Question: Im using firebase database to save my coordinates.
this is how my database looks like:
I'm saving data by token:
'''
String token = FirebaseInstanceId.getInstance().getToken();
if (token == null) return;
databaseReference = FirebaseDatabase.getInstance().getReference(token);'
'''
So I need to access coordinates and add marker to a map
I'm doing it in valueEventListener in onMapReady method:
'''
DatabaseReference ref = FirebaseDatabase.getInstance().getReference(FirebaseInstanceId.getInstance().getToken());
ref.addValueEventListener(new ValueEventListener() {
@Override
public void onDataChange(DataSnapshot dataSnapshot) {
double allLat = (double) dataSnapshot.child("lat").getValue();
double allLng = (double) dataSnapshot.child("lng").getValue();
mMap.addMarker(new MarkerOptions().position(new LatLng(allLat, allLng)).title("Pol'zovatel'"));
}
@Override
public void onCancelled(DatabaseError databaseError) {
Toast.makeText(MapsActivity.this, "Ne naideny pol'zovateli", Toast.LENGTH_SHORT).show();
}
});
'''
but it set me only my marker, how I can access all users from my database?
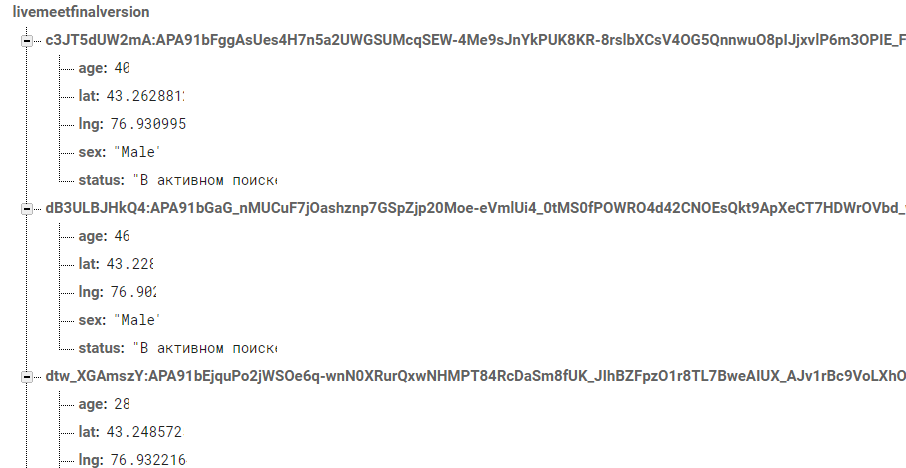
Answer: You have to loop through your values, inside your 'onDataChange()':
'''
for(DataSnapshot child : dataSnapshot.getChildren() ){
//get your mulitple markers here
}
'''